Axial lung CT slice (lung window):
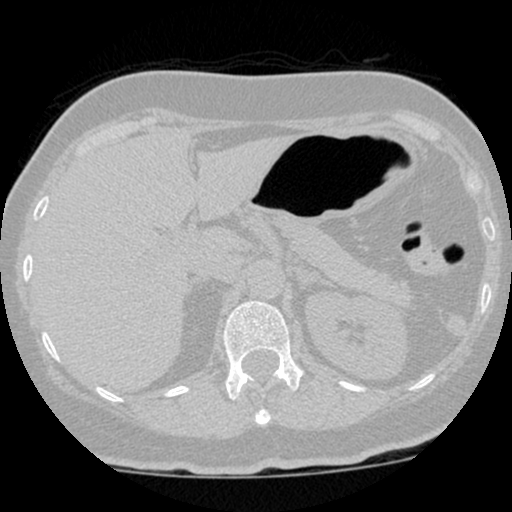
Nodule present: no